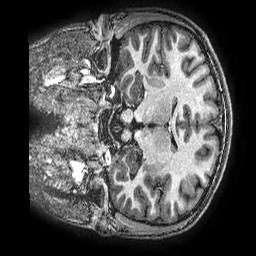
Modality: T1w
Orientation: coronal
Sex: male
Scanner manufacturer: ge
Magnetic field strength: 3 T
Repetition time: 0.00766 s
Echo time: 0.003476 s